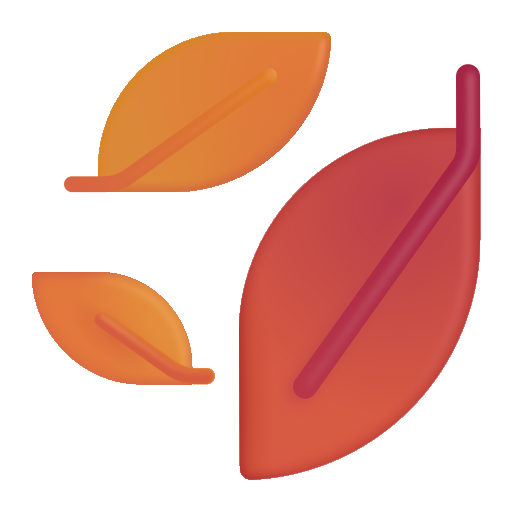
fallen leaf color